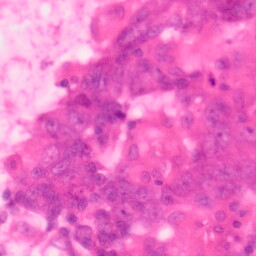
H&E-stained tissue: Colon